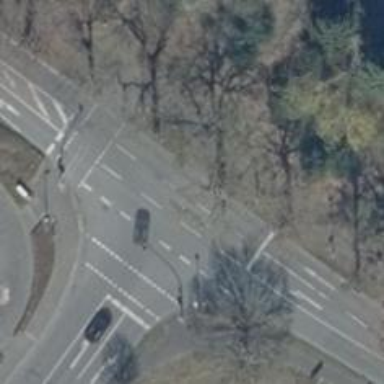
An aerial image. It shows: Road with traffic signals at the crossing.